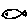
Label: fish